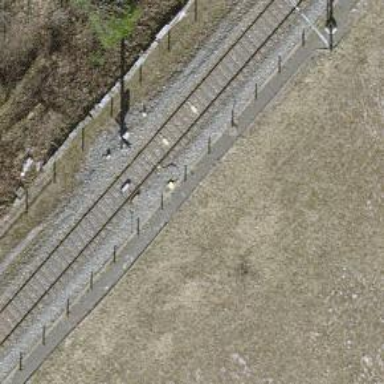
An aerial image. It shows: Railway signal.